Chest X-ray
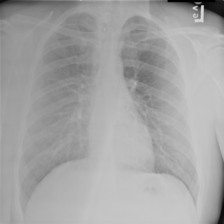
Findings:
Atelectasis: negative
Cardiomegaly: negative
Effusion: negative
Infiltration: negative
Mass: negative
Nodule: negative
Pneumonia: negative
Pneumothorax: negative
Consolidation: negative
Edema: negative
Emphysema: negative
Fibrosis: negative
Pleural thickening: negative
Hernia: negative